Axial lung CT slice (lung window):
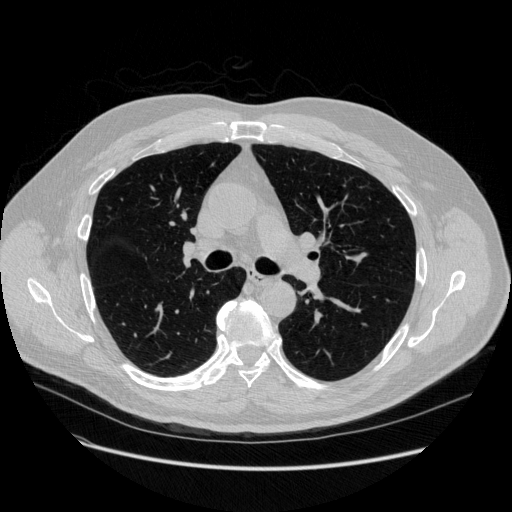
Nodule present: no